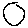
Label: circle